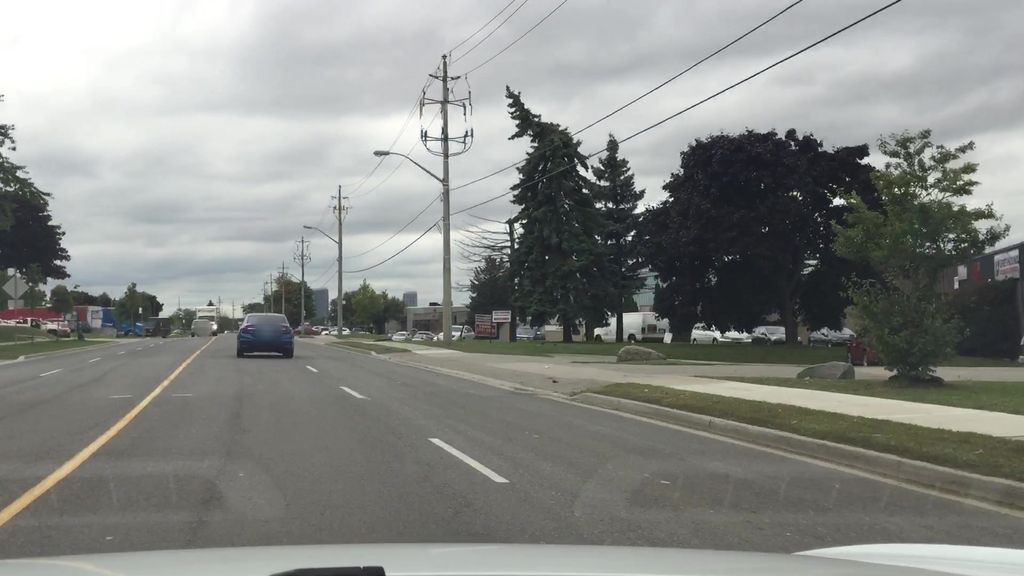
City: toronto